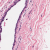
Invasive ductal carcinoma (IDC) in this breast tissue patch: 0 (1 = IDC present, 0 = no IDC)